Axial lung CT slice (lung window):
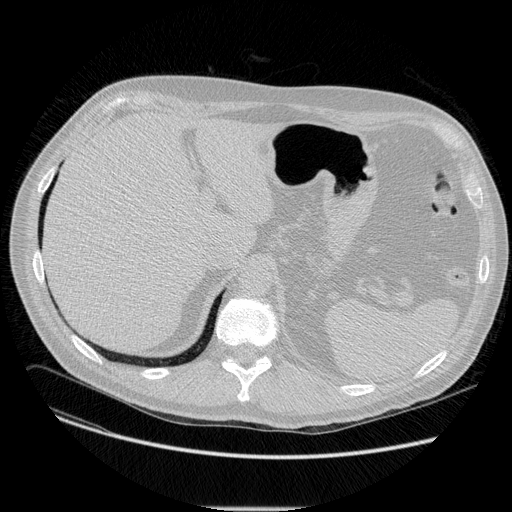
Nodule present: no